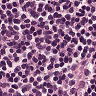
Metastatic tissue present: no